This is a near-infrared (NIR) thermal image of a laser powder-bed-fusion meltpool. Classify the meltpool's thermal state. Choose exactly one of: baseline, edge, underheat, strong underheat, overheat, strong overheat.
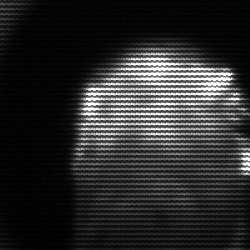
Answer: baseline